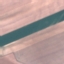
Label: AnnualCrop